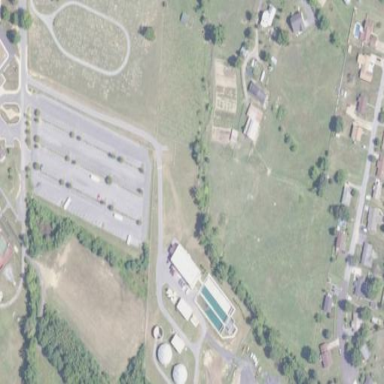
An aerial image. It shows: Water works facility.